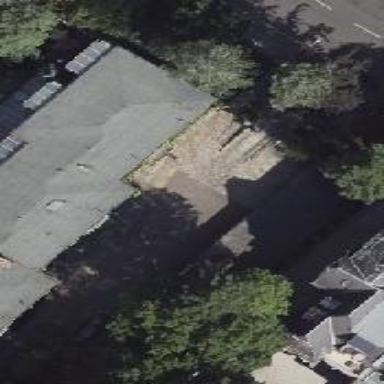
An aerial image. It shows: Group of garages.